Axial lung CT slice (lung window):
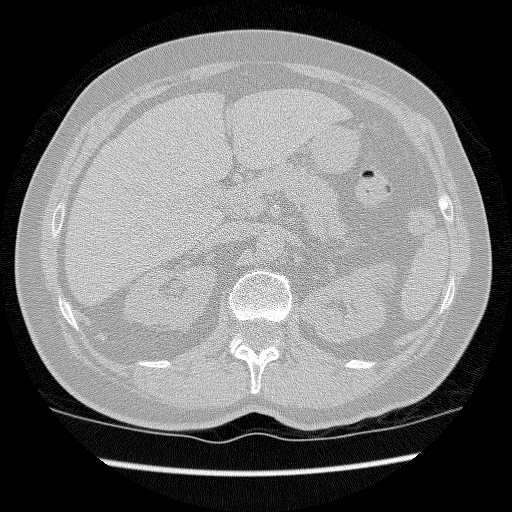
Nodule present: no